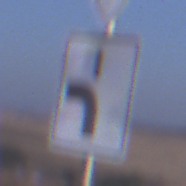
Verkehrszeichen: VerlaufVorfahrtsstrasse5
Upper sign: Vorfahrtsstrasse
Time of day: SunriseSunset
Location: Outdoor (Nature)
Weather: Clear
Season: NotSpecified
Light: Natural